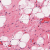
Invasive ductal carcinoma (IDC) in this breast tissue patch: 0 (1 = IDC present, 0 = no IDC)